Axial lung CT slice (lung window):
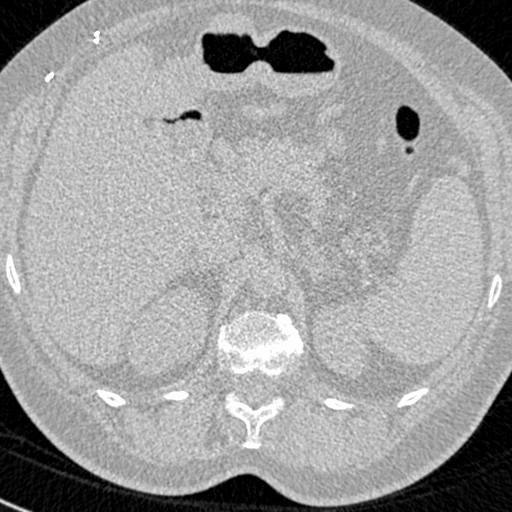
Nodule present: no